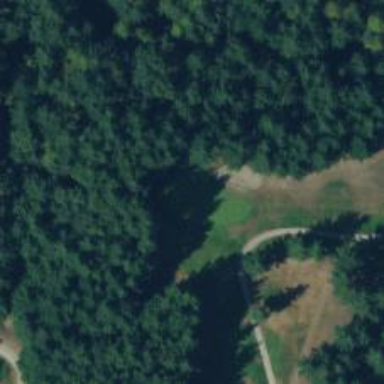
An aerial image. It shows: Golf hole.